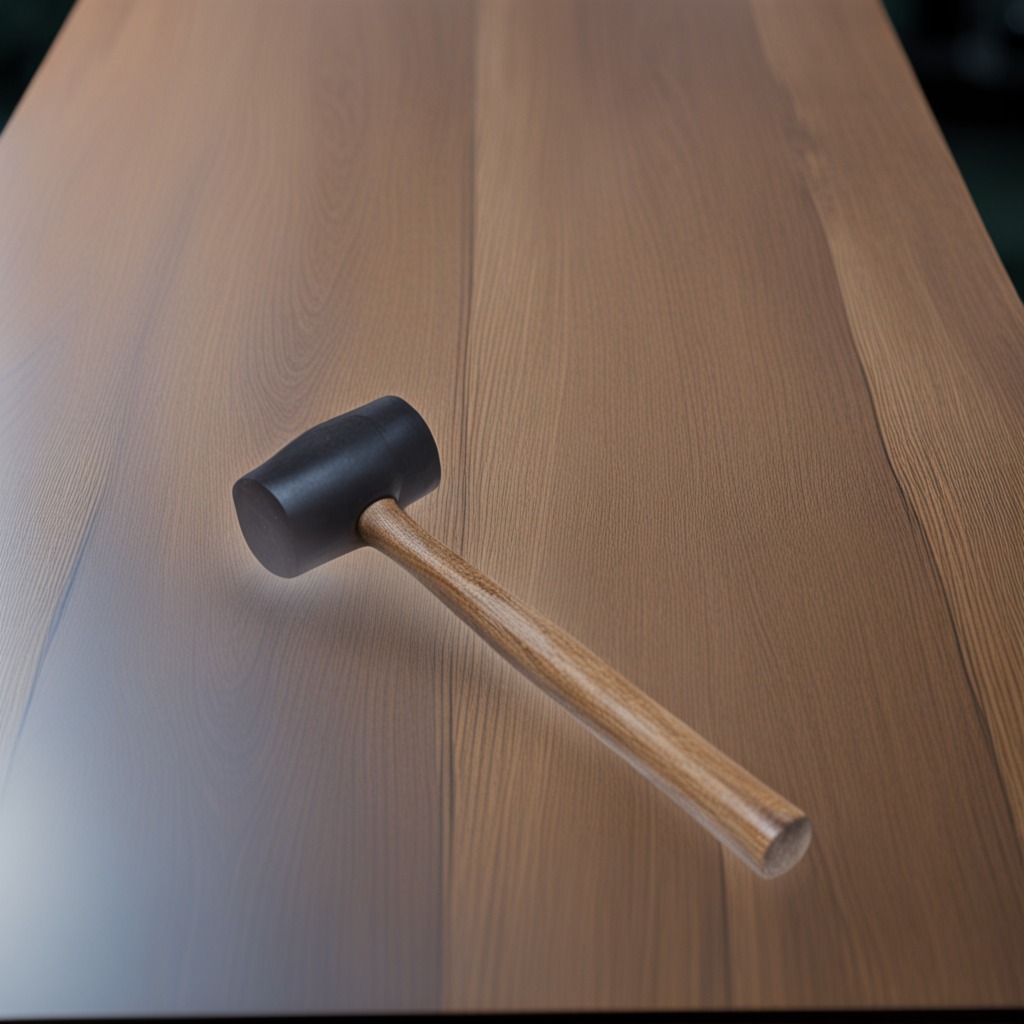
A hammer is lying on the table.